Question: I am fairly new to svg and could use some help figuring out why my lines aren't showing up as expected. I've used red to indicate where my first line is, and blue where the svg element is - mimics what you see when you mouse over the element in developer tools. I would expect the line to be somewhere within the svg element. Instead, it's clearly not and is invisible. The second line is partially visible but not where I'd like it (in another svg on the next line for "payer duration" similar to the other, nicely centered etc.).

Code:
'''
.durationLegend {
height:45px;
width:175px;
border: #cccccc 1px solid;
fill: none;
}
.durationLegend p {
margin-top: 2px;
margin-bottom: 2px;
}
.legendKey {
height: 10px;
width: 30px;
}
'''
'''
<div class="durationLegend">
<p>
<svg class="legendKey"><line y1="-0.3em" x1="-0.5em" y2="-0.3em" x2="0.75em" stroke-width="3" stroke-dasharray="none" stroke="Green"></line></svg>
Duration (secs)
</p>
<p>
<svg class="legendKey"><line y1="0.7em" x1="-0.5em" y2="0.7em" x2="0.75em" stroke-width="3" stroke-dasharray="3px, 3px" stroke="Green"></line></svg>
Payer Duration (secs)
</p>
</div>
'''
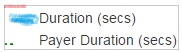
Answer: You should have a 'viewbox' defined for your SVG which will determine the co-ordinate space of the SVG
> The viewBox attribute allows to specify that a given set of graphics stretch to fit a particular container element.The value of the viewBox attribute is a list of four numbers min-x, min-y, width and height, separated by whitespace and/or a comma, which specify a rectangle in user space which should be mapped to the bounds of the viewport established by the given element, taking into account attribute preserveAspectRatio.
If you define the elements start / end points outside of the 'viewbox space' they be treated as though they were overflowing the SVG but the viewbox will hide that part like 'overflow:hidden'.
If you do not define a 'viewbox' the element will have the same size as the given width.
Useful Article & Tutorials <URL>